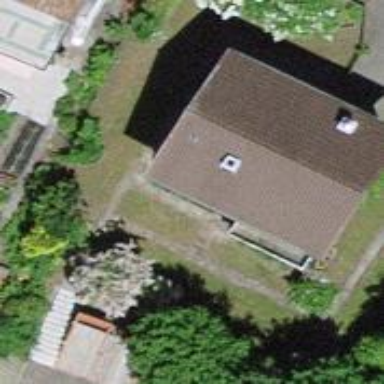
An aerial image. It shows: Simple and straightforward house.